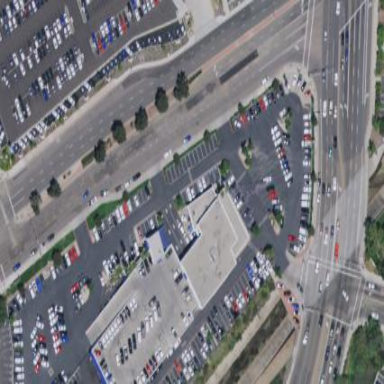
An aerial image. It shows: Building that houses car shop.